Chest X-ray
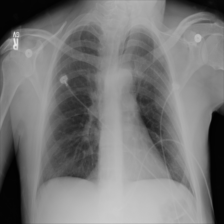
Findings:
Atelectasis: negative
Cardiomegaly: negative
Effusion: negative
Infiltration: negative
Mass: negative
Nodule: negative
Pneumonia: negative
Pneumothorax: negative
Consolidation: negative
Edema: negative
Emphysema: negative
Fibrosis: negative
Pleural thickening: negative
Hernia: negative